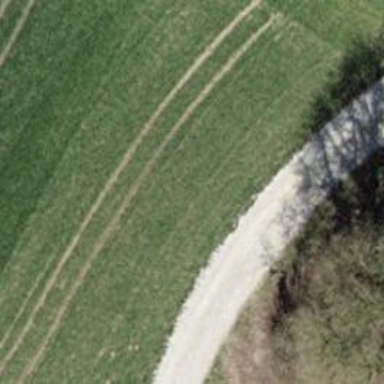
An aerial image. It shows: Track with grade2 tracktype.